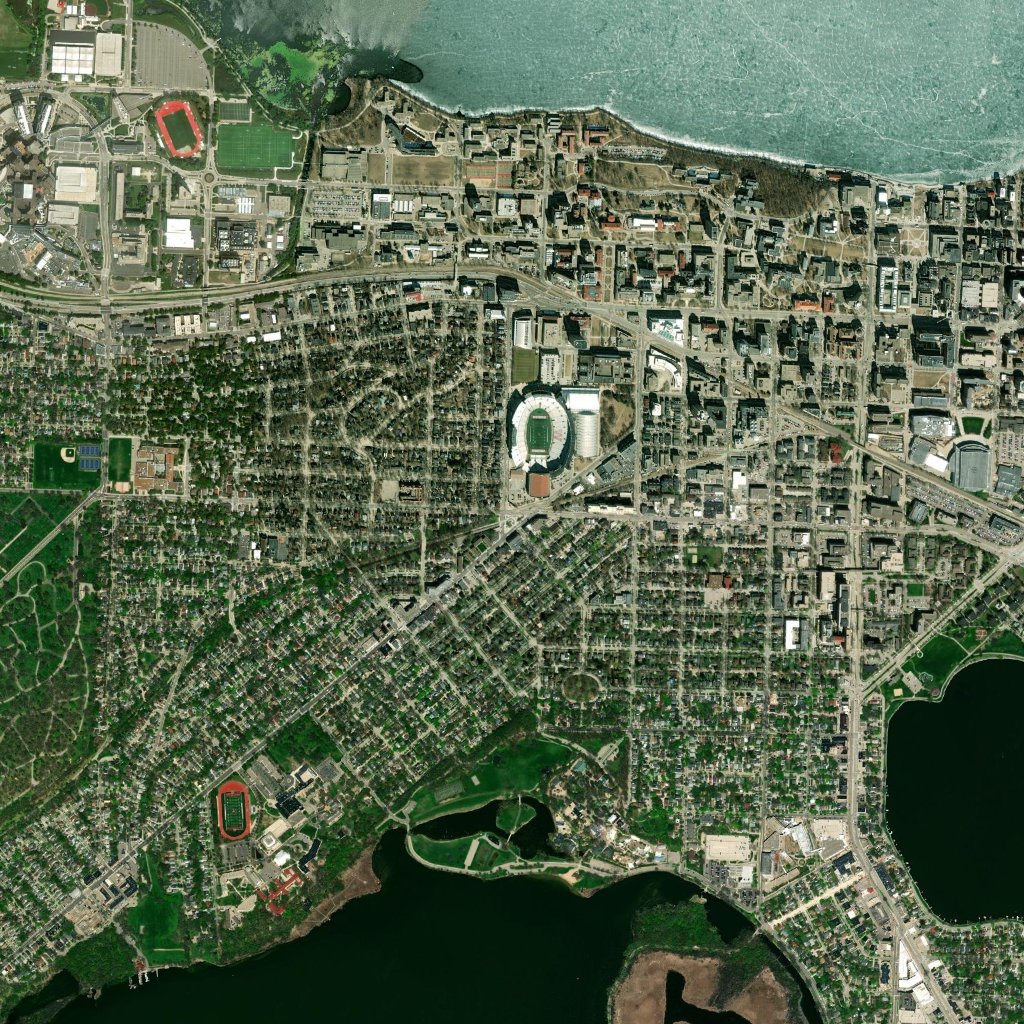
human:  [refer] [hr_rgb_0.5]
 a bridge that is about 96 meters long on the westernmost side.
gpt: <box>[[22, 57, 22, 60, 0]]</box>